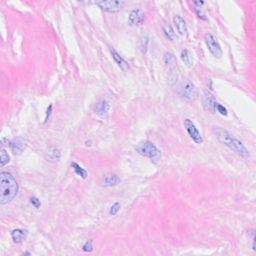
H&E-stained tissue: Breast